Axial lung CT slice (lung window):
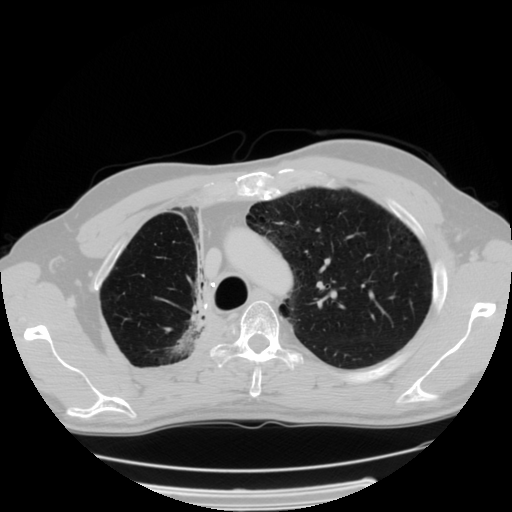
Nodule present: no